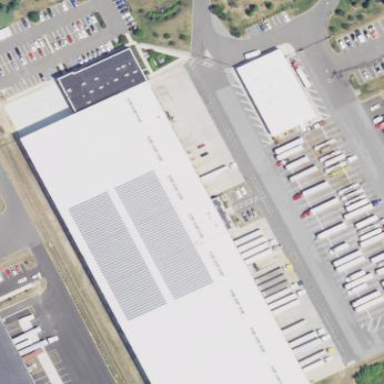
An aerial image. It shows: Logistics area.